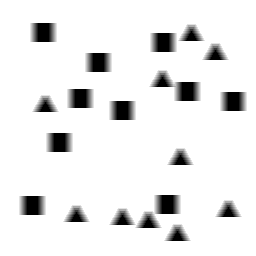
Squares: 10
Triangles: 10
Stars: 0
Total shapes: 20